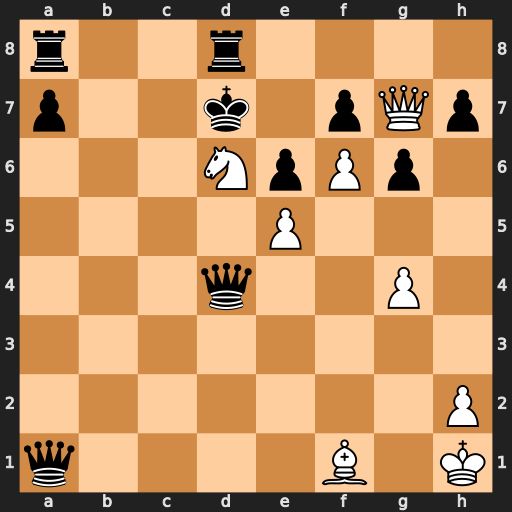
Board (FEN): r2r4/p2k1pQp/3NpPp1/4P3/3q2P1/8/7P/q4B1K
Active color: w
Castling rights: -
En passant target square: -
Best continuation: Qxf7+ Kc6 Qb7+ Kc5 Qb5#